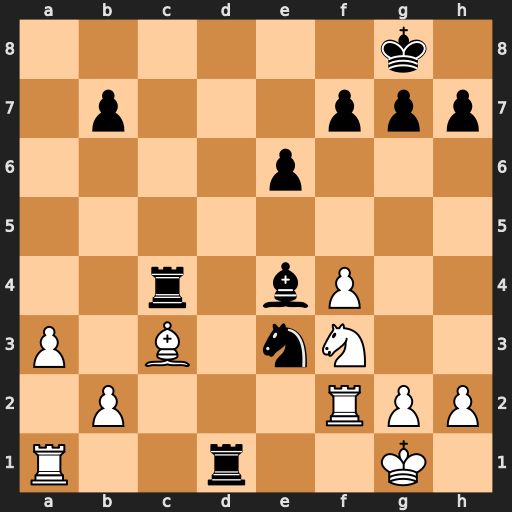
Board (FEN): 6k1/1p3ppp/4p3/8/2r1bP2/P1B1nN2/1P3RPP/R2r2K1
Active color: w
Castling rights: -
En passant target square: -
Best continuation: Rxd1 Nxd1 Rd2